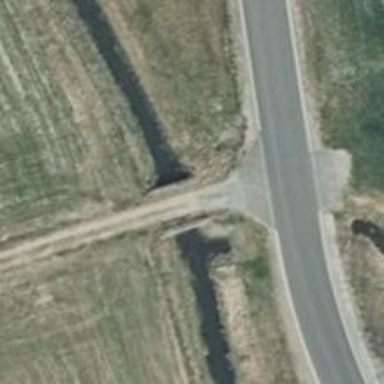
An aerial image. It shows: Sandy track on bridge with grade 3 tracktype.